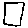
Label: square